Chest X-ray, PA view. Patient: 50 years old, sex M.
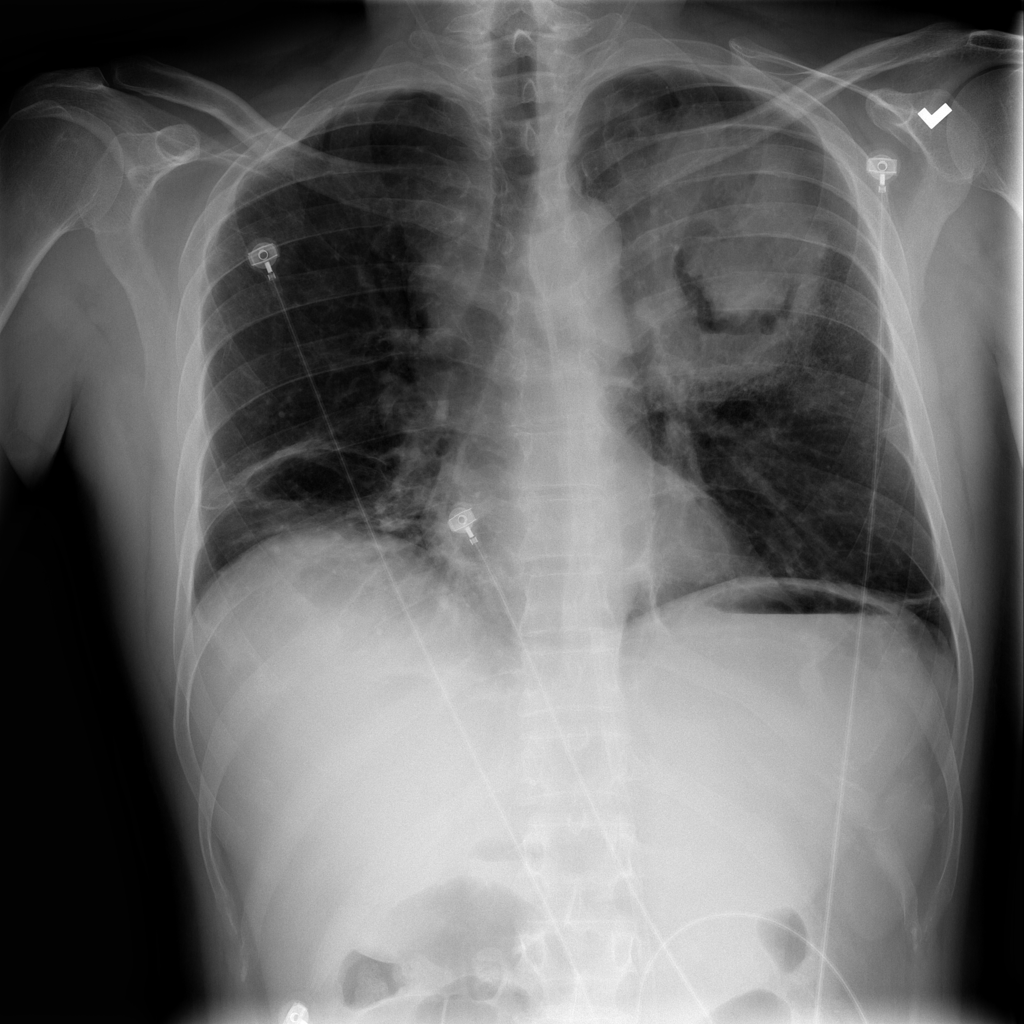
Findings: No Finding